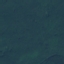
Land use / land cover: Forest